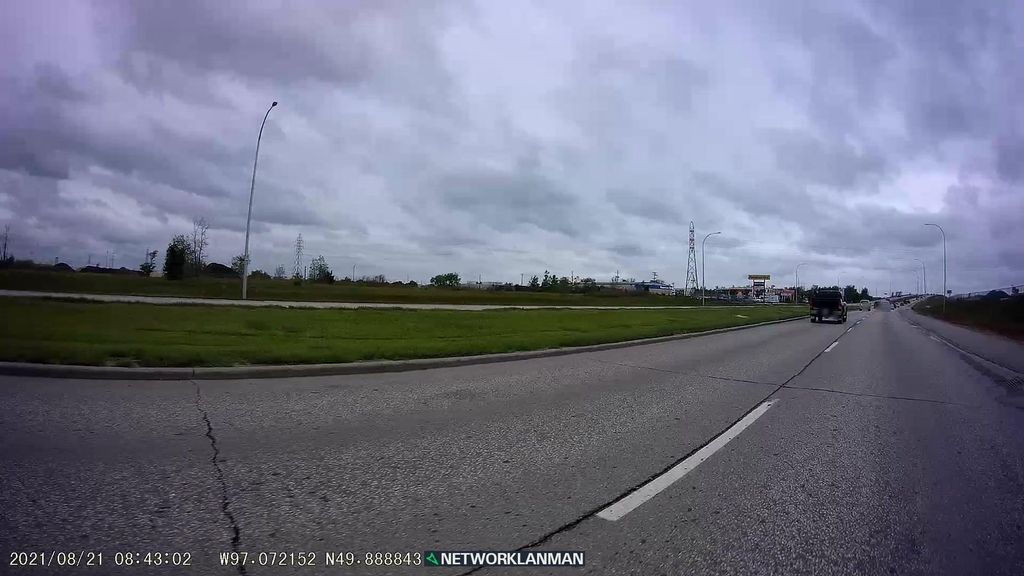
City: winnipeg